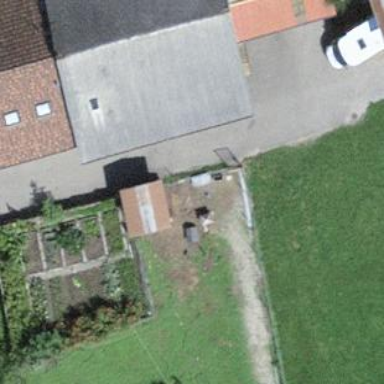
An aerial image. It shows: Farmyard area.